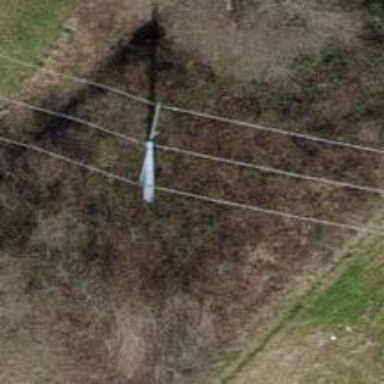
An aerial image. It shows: Power pole.